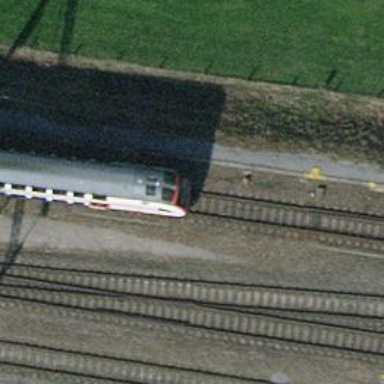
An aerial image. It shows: Railway switch.